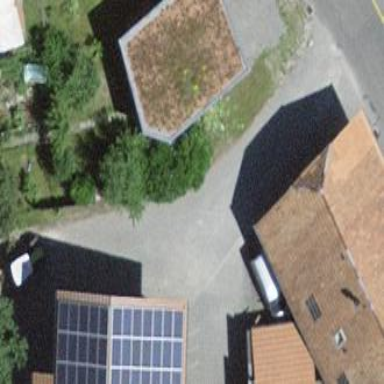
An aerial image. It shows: Roof with skillion shape.